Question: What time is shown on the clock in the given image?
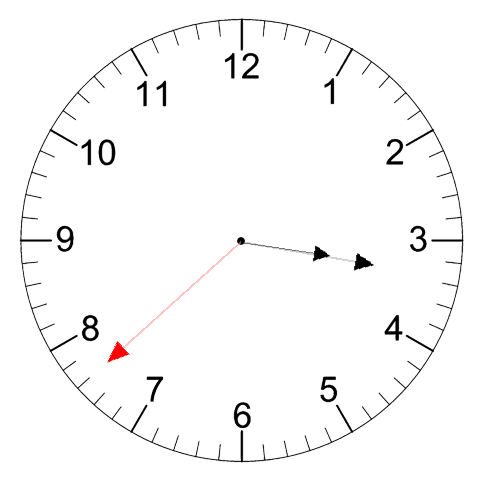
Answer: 03:16:38